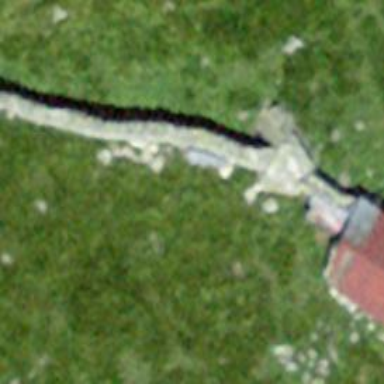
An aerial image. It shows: Wall is shown in the image.